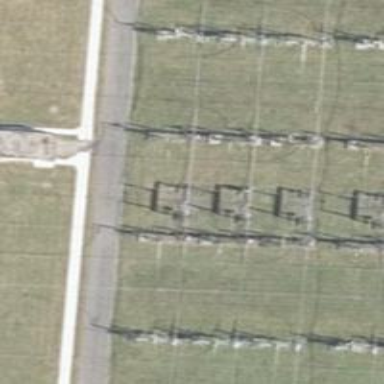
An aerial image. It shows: Busbar power line with 3 cables.